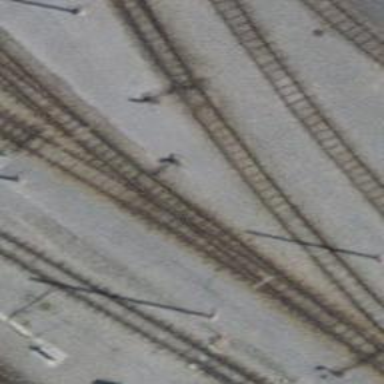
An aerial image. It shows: Narrow-gauge railway yard with electrified tracks featuring contact line.